Interaction volume radius: 5 \u00c5
Interaction volume height: 30 \u00c5
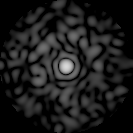
Disorder parameter: 0.8607